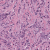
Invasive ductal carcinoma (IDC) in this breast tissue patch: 1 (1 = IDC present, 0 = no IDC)